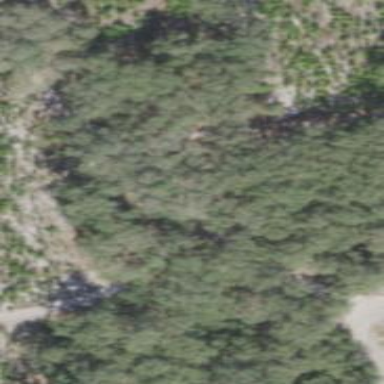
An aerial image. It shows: Mixed woodland with various types of leaves.